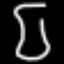
Label: hourglass